Question: Please kindly help me to examine this sheet:

My current formula at cell C3 is 'C3=D3*F3+E3*G3+H3*J3+I3*K3' I would like to know if there is any better formula because the real sheet has around 30 projects.
Thanks in advance,
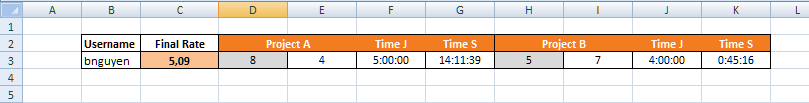
Answer: Assuming your 30 projects span from D3:DS3, try this formula:
'''
=SUM($D$3:$DS$3*(MOD(COLUMN($D$3:$DS$3),4)=0)*$F$3:$DU$3*(MOD(COLUMN($F$3:$DU$3),4)=2))+
SUM($E$3:$DT$3*(MOD(COLUMN($E$3:$DT$3),4)=1)*$G$3:$DV$3*(MOD(COLUMN($G$3:$DV$3),4)=3))
'''
You need to enter it as array formula, i.e. instead of pressing at the end, press --!